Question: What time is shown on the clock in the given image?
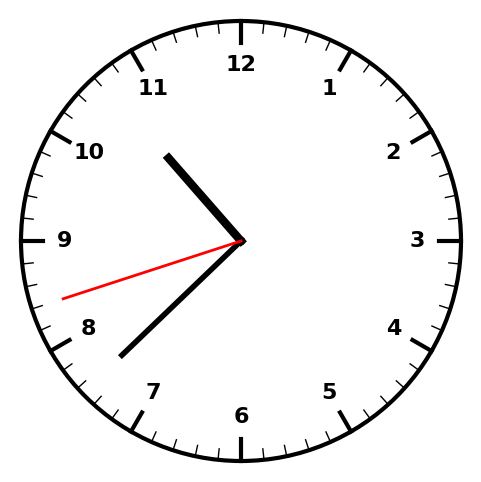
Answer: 10:37:42